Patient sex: F
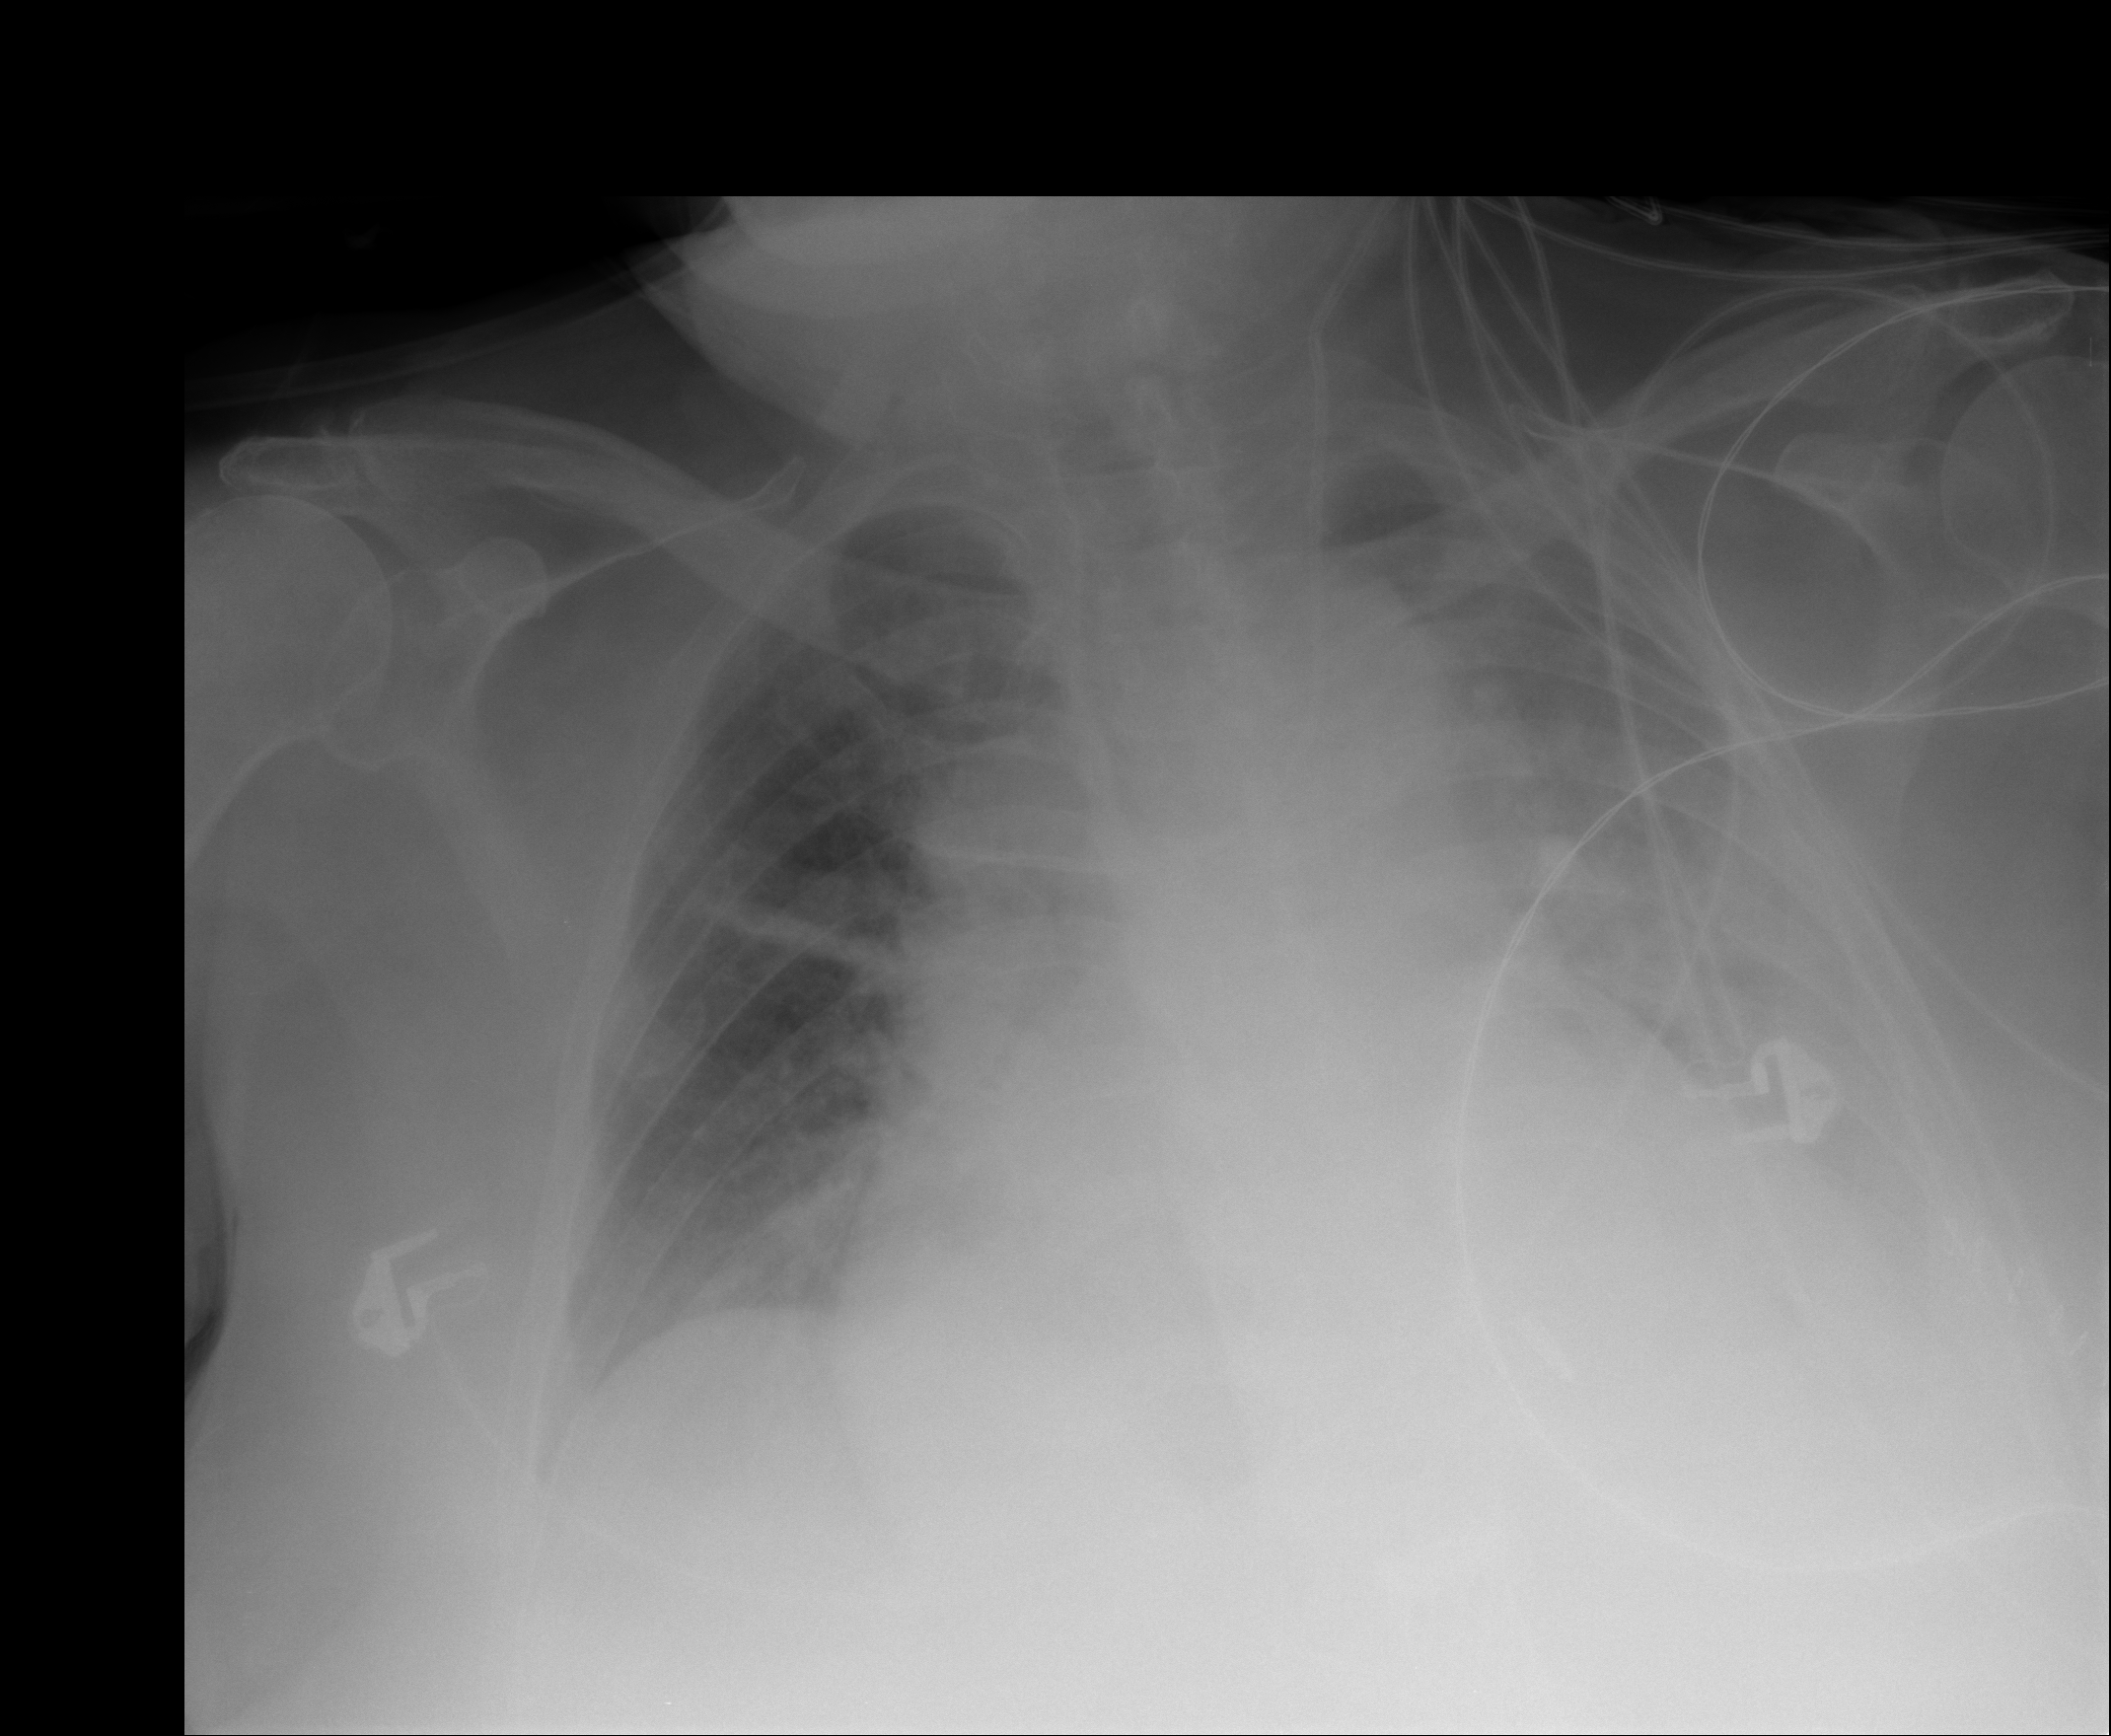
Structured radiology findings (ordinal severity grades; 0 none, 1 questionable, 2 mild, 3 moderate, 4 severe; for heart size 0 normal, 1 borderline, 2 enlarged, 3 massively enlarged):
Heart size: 3
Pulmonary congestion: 2
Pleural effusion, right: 2
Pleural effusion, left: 3
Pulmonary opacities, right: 0
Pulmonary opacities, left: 1
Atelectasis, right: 3
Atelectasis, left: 3